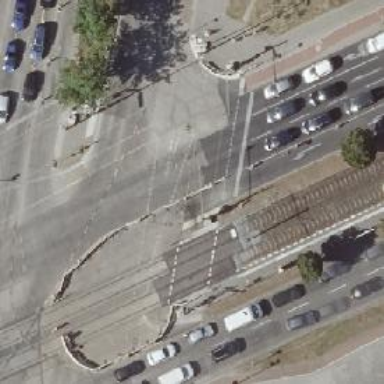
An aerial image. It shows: Asphalt cycleway with separate sidewalk. The cycleway has crossing with traffic signals.